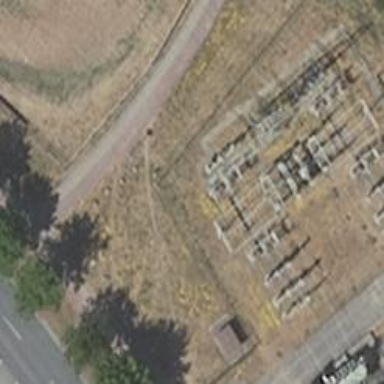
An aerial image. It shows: Busbar power line with 3 cables.